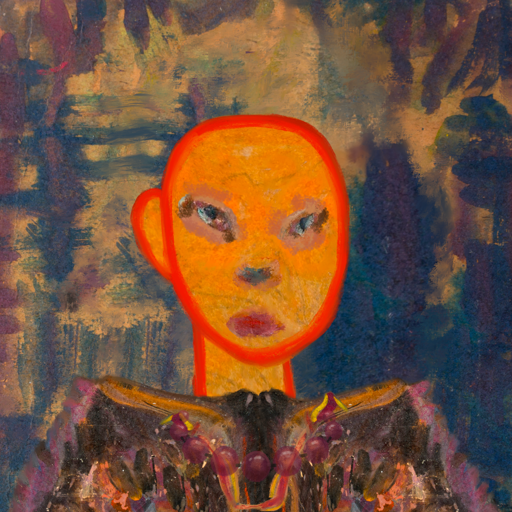
Background: InTheSun, Head And Neck Front: Sisters, Face Front: Boggyland, Bust: Gypsy_Queen, Hair Front: Blank, Head Accessory: Blank, Second Necklace: Gypsy_Mother_1, Necklace: Irani_2, Baby: Blank